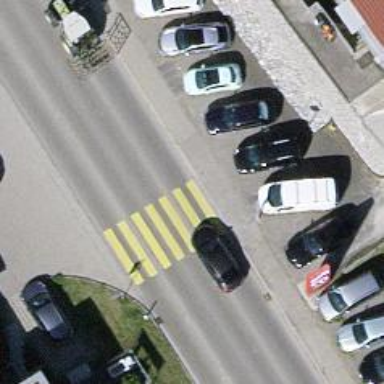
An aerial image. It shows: Uncontrolled zebra crossing.